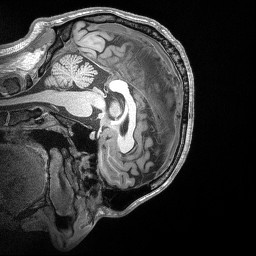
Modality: T1w
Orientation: sagittal
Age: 36
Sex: male
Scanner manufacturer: siemens
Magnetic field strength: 3 T
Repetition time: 2.53 s
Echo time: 0.00164 s